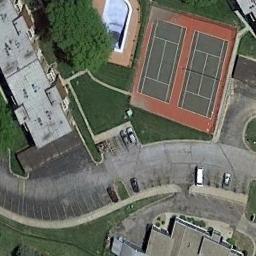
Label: tennis_court